Question: I used the code for the first neural net from in the book neural nets and deep learning by Michael Nielsen, which was used for recognising handwritten digits. It uses stochastic gradient descent with mini batches and the sigmoid activation function. I gave it one input neuron, two hidden neurons and one output neuron. I then give it a bunch of data, which represents a straight line so basically a number of points between zero and 1, where the input is the same as the output. No matter how I tweak the learning rate and number of epochs used, the network is never able to make a linear regression. Is that due to the fact that I am using the sigmoid activation function? If so, what other function can I use?

The blue line represents the prediction of the network while the green line is the training data and the inputs for the network predictions were just numbers between 0 and 3, with an interval of 0.01.
Here's the code:
'''
"""
network.py
~~~~~~~~~~
A module to implement the stochastic gradient descent learning
algorithm for a feedforward neural network. Gradients are calculated
using backpropagation. Note that I have focused on making the code
simple, easily readable, and easily modifiable. It is not optimized,
and omits many desirable features.
"""
#### Libraries
# Standard library
import random
# Third-party libraries
import numpy as np
from sklearn.datasets import make_regression
import matplotlib.pyplot as plt
class Network(object):
def __init__(self, sizes):
"""The list ''sizes'' contains the number of neurons in the
respective layers of the network. For example, if the list
was [2, 3, 1] then it would be a three-layer network, with the
first layer containing 2 neurons, the second layer 3 neurons,
and the third layer 1 neuron. The biases and weights for the
network are initialized randomly, using a Gaussian
distribution with mean 0, and variance 1. Note that the first
layer is assumed to be an input layer, and by convention we
won't set any biases for those neurons, since biases are only
ever used in computing the outputs from later layers."""
self.num_layers = len(sizes)
self.sizes = sizes
'''creates a list of arrays with random numbers with mean 0 and variance 1;
These arrays represent the biases of each neuron in each layer so one random number is assigned per neuron in
each layer and every array represents one layer of biases
'''
self.biases = [np.random.randn(y, 1) for y in sizes[1:]]
self.weights = [np.random.randn(y, x)
for x, y in zip(sizes[:-1], sizes[1:])]
#self always refers to an instance of a class
def feedforward(self, a):
# a are the activations of the neurons
"""Return the output of the network if ''a'' is input."""
for b, w in zip(self.biases, self.weights):
a = sigmoid(np.dot(w, a)+b)
return a
def SGD(self, training_data, epochs, mini_batch_size, eta,
test_data=None):
"""Train the neural network using mini-batch stochastic
gradient descent. The ''training_data'' is a list of tuples
''(x, y)'' representing the training inputs and the desired
outputs. The other non-optional parameters are
self-explanatory. If ''test_data'' is provided then the
network will be evaluated against the test data after each
epoch, and partial progress printed out. This is useful for
tracking progress, but slows things down substantially."""
if test_data: n_test = len(test_data)
n = len(training_data)
#this is done as many times as the number of epochs say -> that is how often the network is trained
for j in range(epochs):
random.shuffle(training_data)
mini_batches = [
training_data[k:k+mini_batch_size]
for k in range(0, n, mini_batch_size)]
#data is made into appropriately sized mini-batches
for mini_batch in mini_batches:
self.update_mini_batch(mini_batch, eta)
for x,y in mini_batch:
print("Loss: ", (self.feedforward(x) - y)**2)
if test_data:
print ("Epoch {0}: {1} / {2}".format(
j, self.evaluate(test_data), n_test))
else:
print ("Epoch {0} complete".format(j))
def update_mini_batch(self, mini_batch, eta):
"""Update the network's weights and biases by applying
gradient descent using backpropagation to a single mini batch.
The ''mini_batch'' is a list of tuples ''(x, y)'', and ''eta''
is the learning rate."""
#nabla_b and nabla_w are the same lists of matrices as "biases" and
#"weights" but all matrices are filled with zeroes; Thus, it is reset to 0 for every mini_batch.
nabla_b = [np.zeros(b.shape) for b in self.biases]
nabla_w = [np.zeros(w.shape) for w in self.weights]
for x, y in mini_batch:
delta_nabla_b, delta_nabla_w = self.backprop(x, y)
nabla_b = [nb+dnb for nb, dnb in zip(nabla_b, delta_nabla_b)]
nabla_w = [nw+dnw for nw, dnw in zip(nabla_w, delta_nabla_w)]
#updates the weights and biases by subtracting the average of the sum of the derivatives of the cost
#function wrt to the biases/weights that were added for every training example in the mini_batch.
self.weights = [w-(eta/len(mini_batch))*nw
for w, nw in zip(self.weights, nabla_w)]
self.biases = [b-(eta/len(mini_batch))*nb
for b, nb in zip(self.biases, nabla_b)]
def backprop(self, x, y):
"""Return a tuple ''(nabla_b, nabla_w)'' representing the
gradient for the cost function C_x. ''nabla_b'' and
''nabla_w'' are layer-by-layer lists of numpy arrays, similar
to ''self.biases'' and ''self.weights''."""
"""Makes two lists filled with zeros in the same shape as biases and weights"""
nabla_b = [np.zeros(b.shape) for b in self.biases]
nabla_w = [np.zeros(w.shape) for w in self.weights]
# feedforward
activation = x
activations = [x]
zs = [] # list to store all the z vectors, layer by layer
for b, w in zip(self.biases, self.weights):
#multiplies w matrix for each layer by activation vector and adds bias
z = np.dot(w, activation)+b
zs.append(z)
activation = sigmoid(z)
activations.append(activation)
# backward pass
#this calculates the output error
delta = self.cost_derivative(activations[-1], y) * sigmoid_prime(zs[-1])
#this is the derivative of the cost function wrt the biases in the last layer
nabla_b[-1] = delta
#this is the derivative of the cost function wrt the weights in the last layer
nabla_w[-1] = np.dot(delta, activations[-2].transpose())
for l in range(2, self.num_layers): #Code really is this: for l in range(2, self.num_layers):
z = zs[-l]
sp = sigmoid_prime(z)
#This is the vector of errors of the layer -l
delta = np.dot(self.weights[-l+1].transpose(), delta) * sp
#fills the matrices nabla_b and nabla_w with the derivatives of the
#cost function with respect to the biases and weights in layers -l
nabla_b[-l] = delta
nabla_w[-l] = np.dot(delta, activations[-l-1].transpose())
return (nabla_b, nabla_w)
def evaluate(self, test_data):
"""Return the number of test inputs for which the neural
network outputs the correct result. Note that the neural
network's output is assumed to be the index of whichever
neuron in the final layer has the highest activation."""
test_results = [(np.argmax(self.feedforward(x)), y)
for (x, y) in test_data]
#returns the number of inputs that were preducted correctly.
return sum(int(x == y) for (x, y) in test_results)
def cost_derivative(self, output_activations, y):
"""Return the vector of partial derivatives \partial C_x /
\partial a for the output activations."""
return (output_activations-y)
#### Miscellaneous functions
def sigmoid(z):
"""The sigmoid function."""
return 1.0/(1.0+np.exp(-z))
def sigmoid_prime(z):
"""Derivative of the sigmoid function."""
return sigmoid(z)*(1-sigmoid(z))
'''
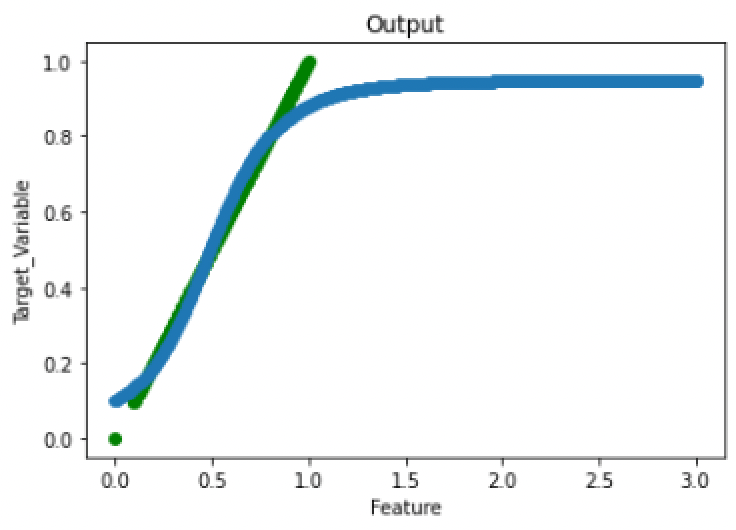
Answer: 'Sigmoid' activation function is used for classification task, which in your case is to recognize handwritten digits. Whereas Linear Regression is regression task where output should be continuous. If you want the output layer to act as regression, you should be using 'linear' activation function which comes as default for Keras Dense layers.